Question: Please recommend some Multi-Column ComboBox control for Winforms application in .net. Better if they are free.
I found <URL> it can show datagrid which is bound to datasource but it is not free.
There is an awesome control used in inFlow Inventroy, please also tell if you know something like this
>
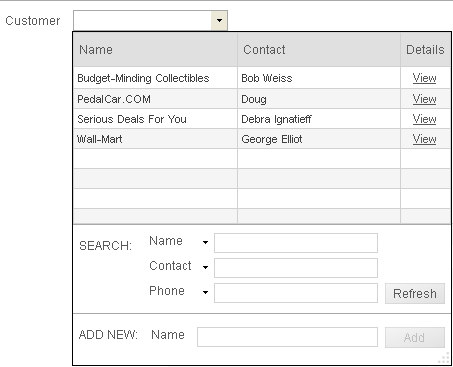
Answer: Controls from other answers and those which I found myself
<URL>

---
<URL>

---
<URL>
---
<URL>

---
<URL>

---
<URL>

---
<URL>

---
<URL>

---
<URL>

---
<URL>

---
<URL>